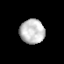
Tissue: prostate
Cell type: Epithelial cells
Senescence score: 0.3294
Nuclear area (px): 579
Mean DAPI intensity: 197.181